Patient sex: F
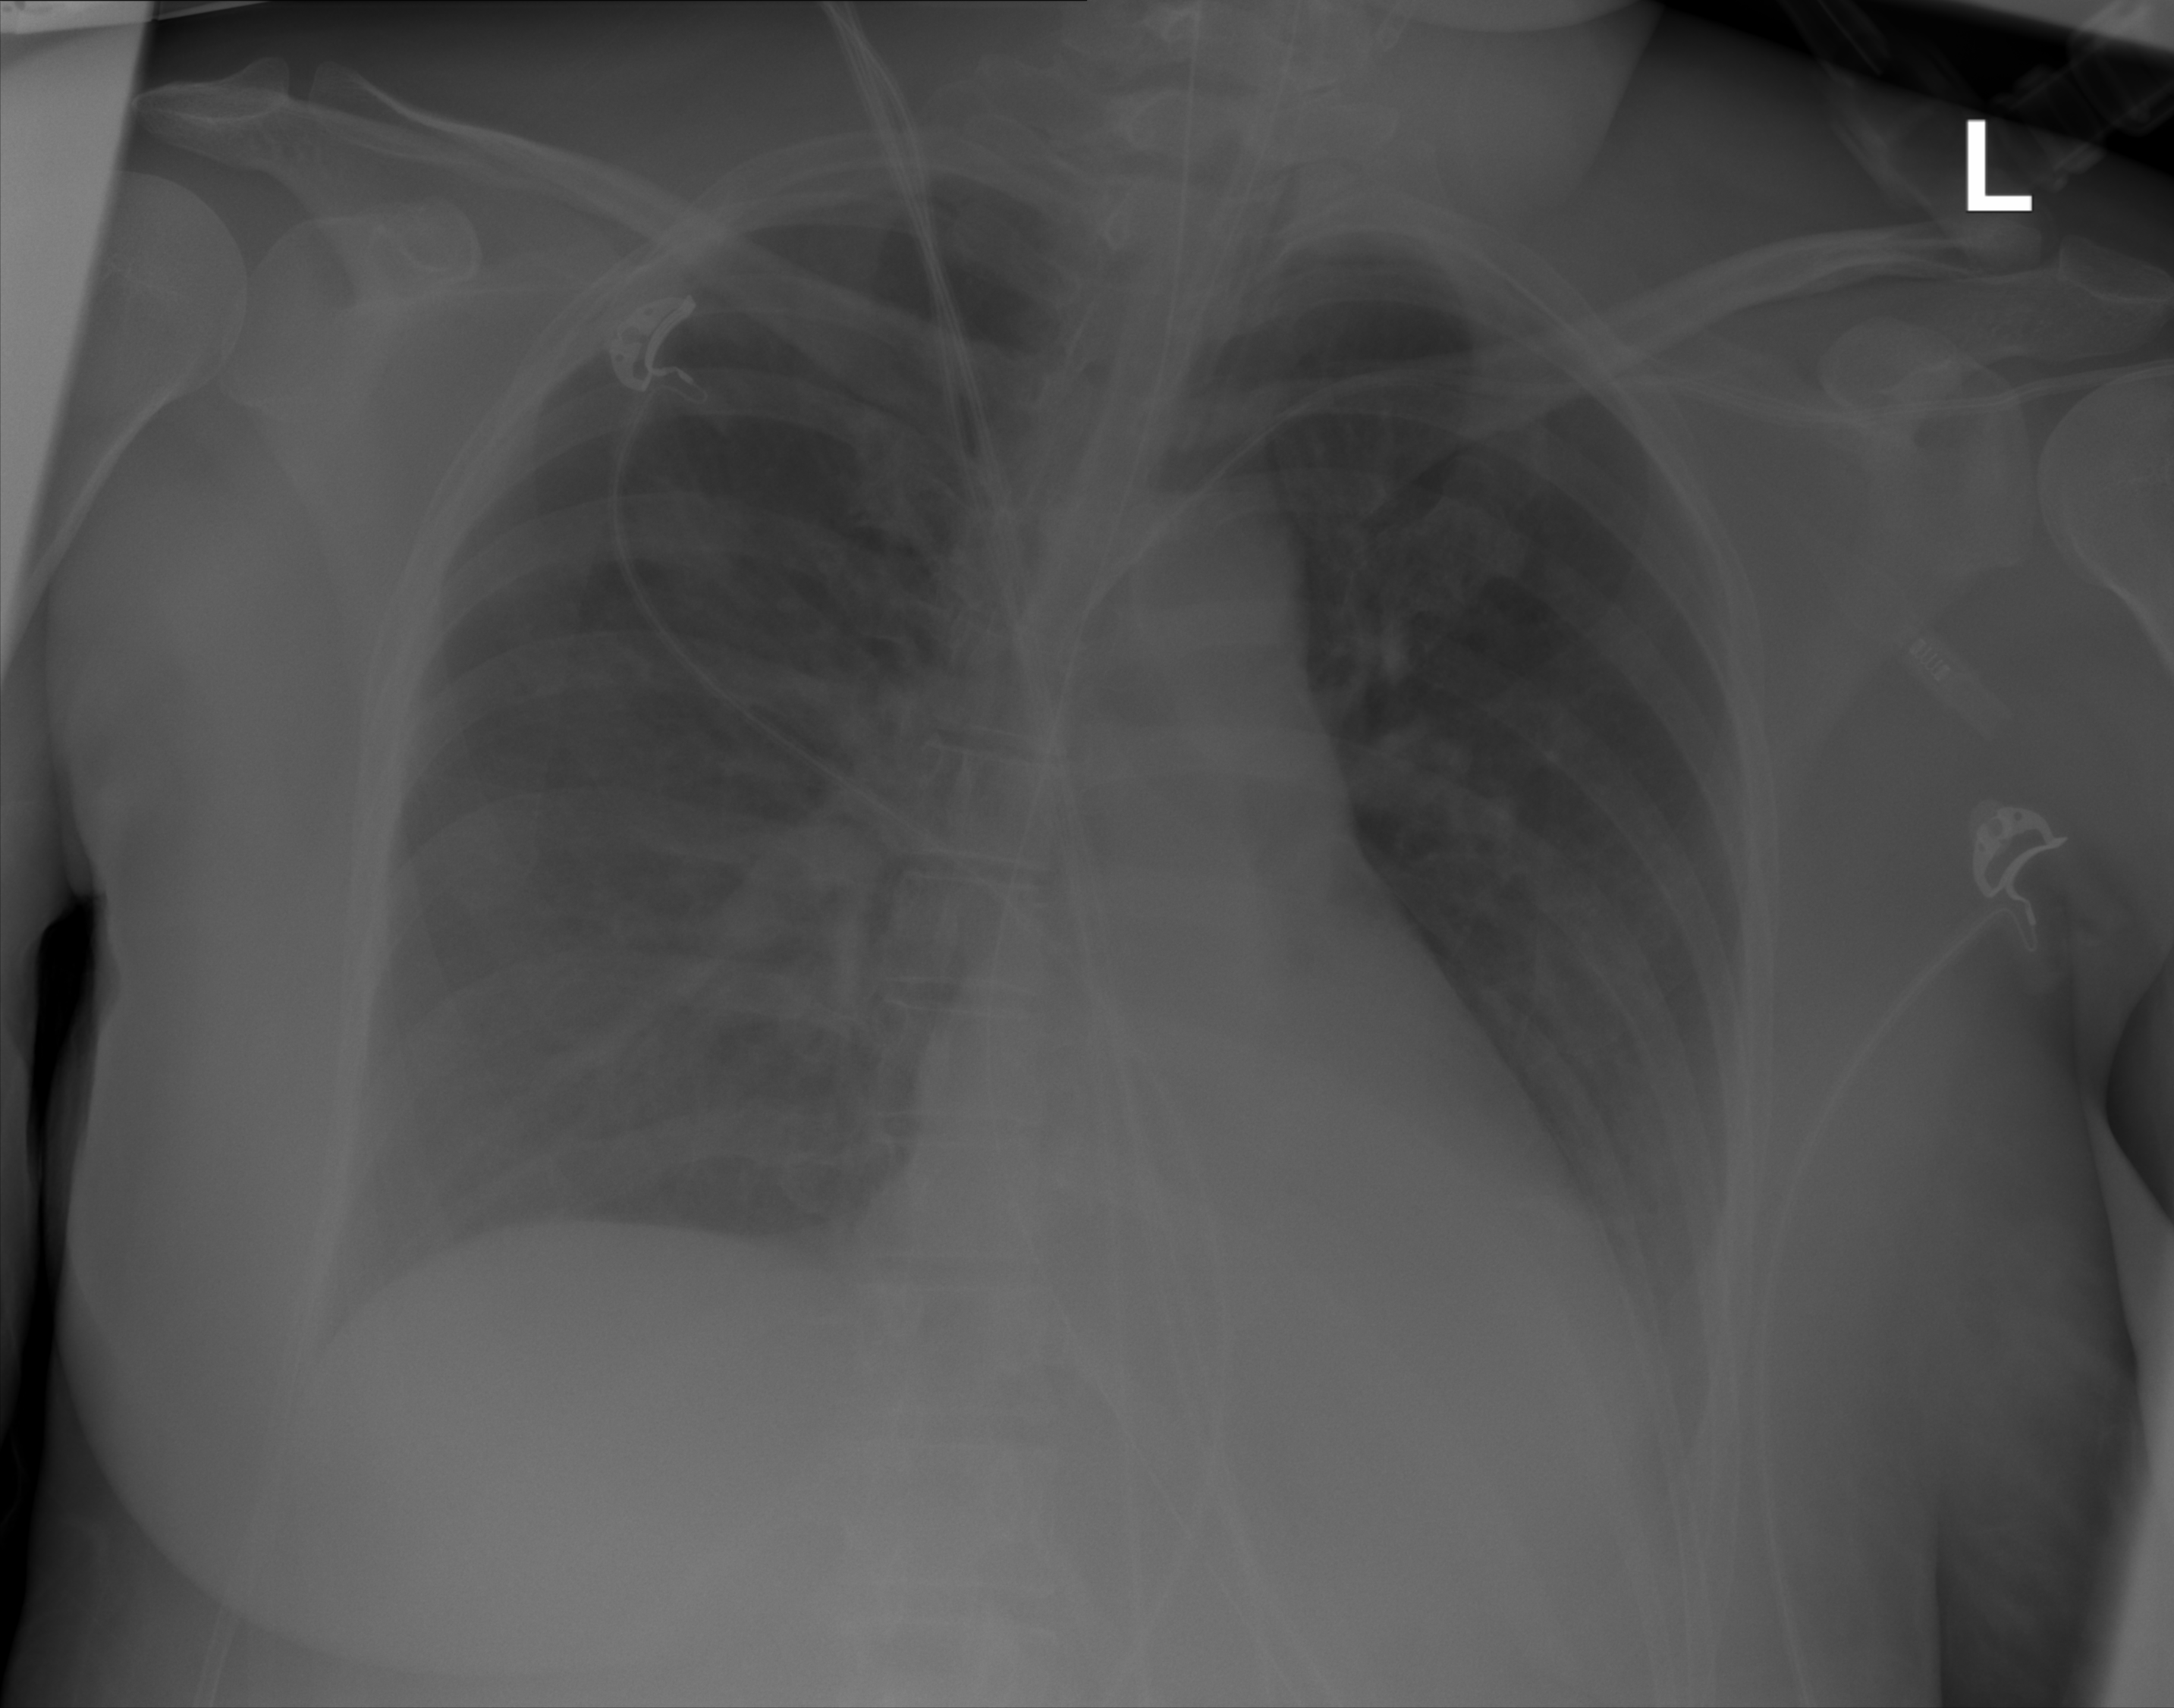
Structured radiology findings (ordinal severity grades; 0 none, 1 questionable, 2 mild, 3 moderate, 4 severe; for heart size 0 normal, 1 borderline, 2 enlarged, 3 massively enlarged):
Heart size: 0
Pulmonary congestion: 0
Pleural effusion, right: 2
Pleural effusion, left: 0
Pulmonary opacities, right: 0
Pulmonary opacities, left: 0
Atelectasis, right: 0
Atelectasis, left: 0